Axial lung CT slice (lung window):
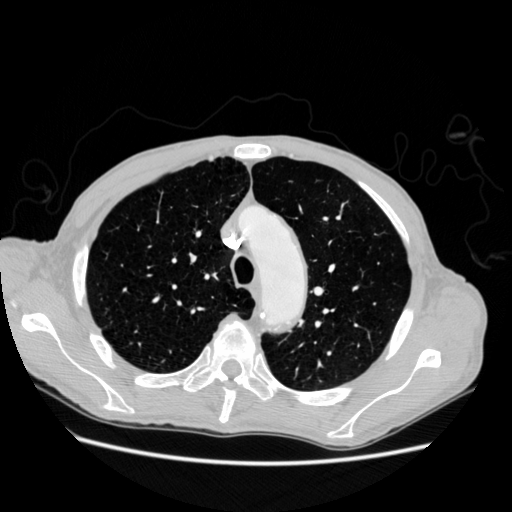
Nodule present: no